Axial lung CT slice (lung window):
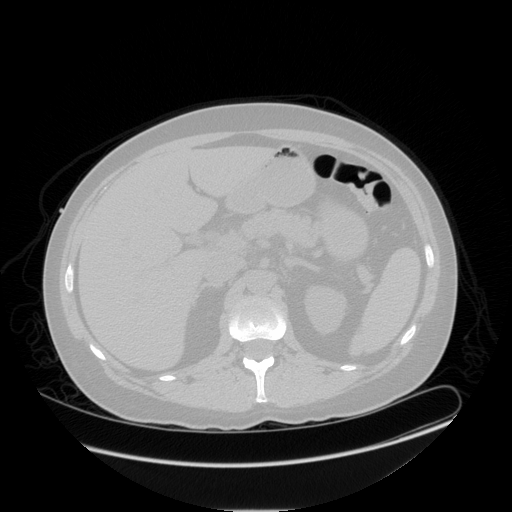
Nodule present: no